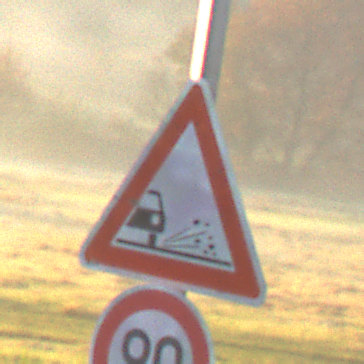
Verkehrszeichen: SplittSchotter
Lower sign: Geschwindigkeit90
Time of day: SunriseSunset
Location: Outdoor (Nature)
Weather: Clear
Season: NotSpecified
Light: Natural